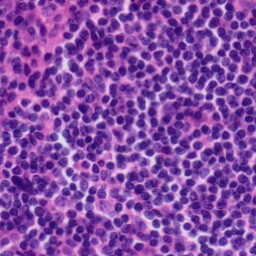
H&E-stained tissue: Tonsil